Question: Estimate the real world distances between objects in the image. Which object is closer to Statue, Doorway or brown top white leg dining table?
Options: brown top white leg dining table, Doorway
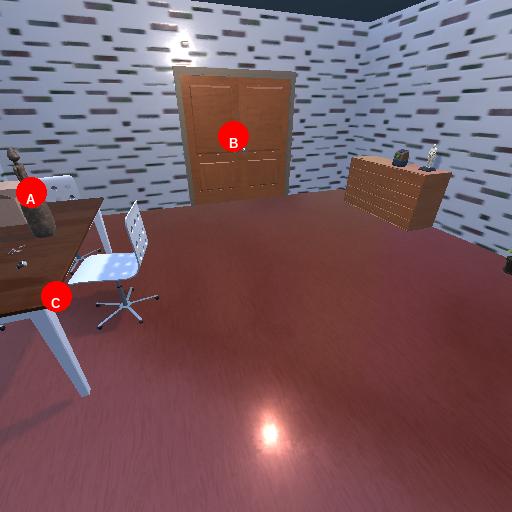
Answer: brown top white leg dining table